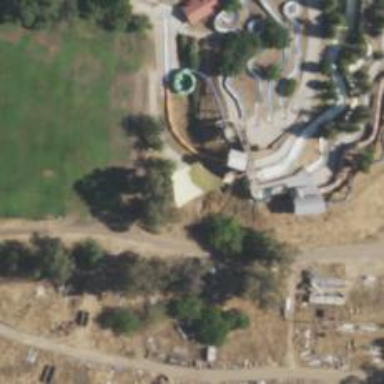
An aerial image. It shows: Water slide attraction.